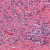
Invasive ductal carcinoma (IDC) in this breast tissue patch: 0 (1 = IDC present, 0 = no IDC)